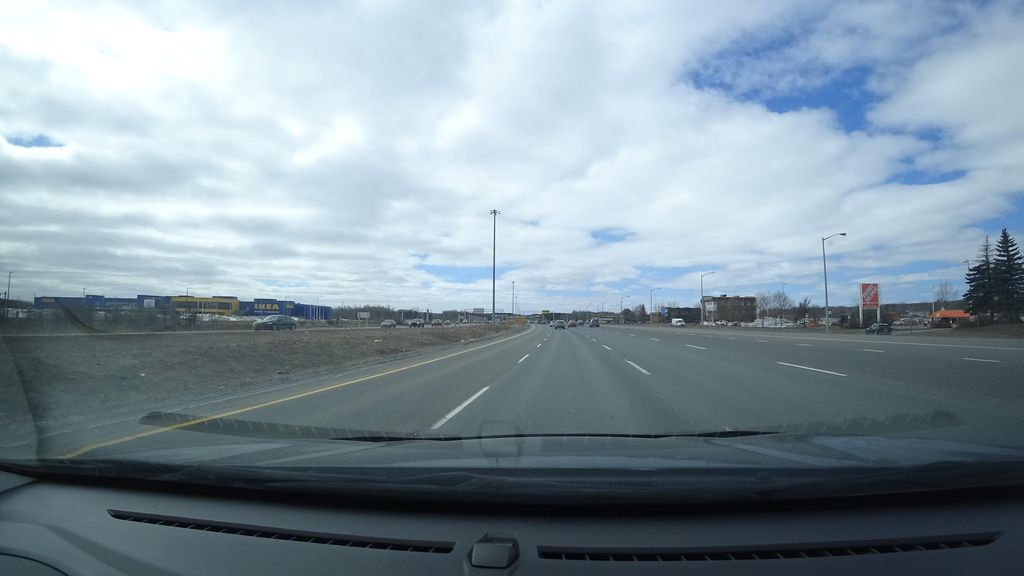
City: quebec_city